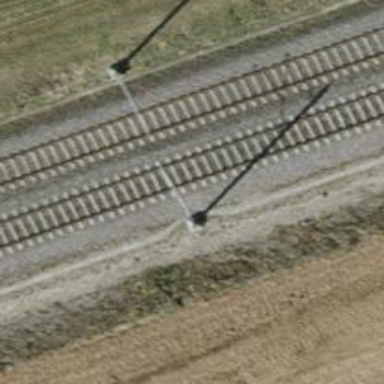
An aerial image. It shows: Catenary mast for power lines.